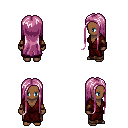
a pixel art fantasy rpg character, female body template, human, dark skin, red robe, robe skirt, pink extra-long hairstyle, leather bracers, four views (front, back, left, right), 2x2 character sprite sheet, small pixel art, hard edges, no anti-aliasing